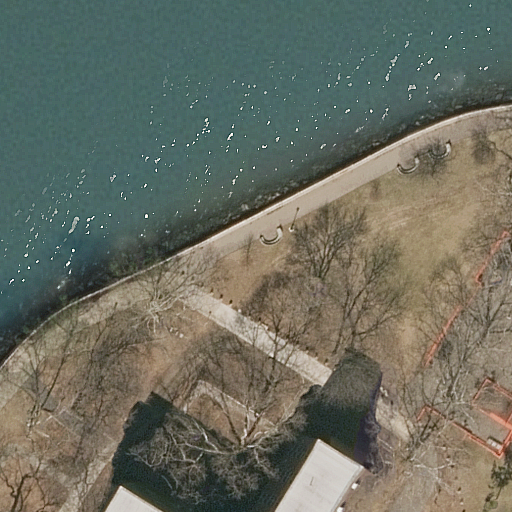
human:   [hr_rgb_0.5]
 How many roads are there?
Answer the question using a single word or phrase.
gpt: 2

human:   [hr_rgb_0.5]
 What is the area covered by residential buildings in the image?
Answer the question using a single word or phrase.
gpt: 0m2

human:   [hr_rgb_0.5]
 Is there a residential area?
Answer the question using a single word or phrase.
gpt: yes

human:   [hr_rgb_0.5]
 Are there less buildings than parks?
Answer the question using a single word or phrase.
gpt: no

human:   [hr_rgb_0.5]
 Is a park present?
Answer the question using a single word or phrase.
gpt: yes

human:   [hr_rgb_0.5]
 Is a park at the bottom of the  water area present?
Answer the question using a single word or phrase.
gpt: no

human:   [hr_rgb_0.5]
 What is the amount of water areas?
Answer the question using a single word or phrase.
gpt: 1

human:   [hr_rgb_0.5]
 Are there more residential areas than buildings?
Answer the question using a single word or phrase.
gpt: no

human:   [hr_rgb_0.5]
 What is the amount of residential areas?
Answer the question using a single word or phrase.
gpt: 1

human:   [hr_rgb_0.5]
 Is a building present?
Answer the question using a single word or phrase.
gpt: yes

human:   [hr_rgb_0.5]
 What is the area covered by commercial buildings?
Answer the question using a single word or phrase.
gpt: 0m2

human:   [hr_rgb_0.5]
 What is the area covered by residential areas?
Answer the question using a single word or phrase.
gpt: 1693m2

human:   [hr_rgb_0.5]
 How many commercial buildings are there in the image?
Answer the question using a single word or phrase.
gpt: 0

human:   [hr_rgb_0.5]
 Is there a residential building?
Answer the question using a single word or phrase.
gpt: no

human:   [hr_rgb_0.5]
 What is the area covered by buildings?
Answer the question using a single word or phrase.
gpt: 1257m2

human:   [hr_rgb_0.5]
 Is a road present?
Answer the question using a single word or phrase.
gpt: yes

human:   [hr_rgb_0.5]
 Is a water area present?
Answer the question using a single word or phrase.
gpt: yes

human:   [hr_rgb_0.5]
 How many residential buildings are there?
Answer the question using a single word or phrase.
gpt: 0

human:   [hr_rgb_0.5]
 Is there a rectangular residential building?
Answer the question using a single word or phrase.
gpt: no

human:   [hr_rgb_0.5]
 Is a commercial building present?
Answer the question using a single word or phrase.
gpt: no

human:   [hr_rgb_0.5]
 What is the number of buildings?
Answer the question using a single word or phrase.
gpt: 1

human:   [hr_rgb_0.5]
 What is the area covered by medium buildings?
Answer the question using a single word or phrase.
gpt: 0m2

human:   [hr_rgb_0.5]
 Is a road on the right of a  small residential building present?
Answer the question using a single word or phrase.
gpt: no

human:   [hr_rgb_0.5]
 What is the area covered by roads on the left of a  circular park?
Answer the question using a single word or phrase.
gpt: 0m2

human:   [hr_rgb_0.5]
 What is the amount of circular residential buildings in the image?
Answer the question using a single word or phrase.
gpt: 0

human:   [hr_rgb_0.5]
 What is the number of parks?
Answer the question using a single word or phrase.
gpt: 1

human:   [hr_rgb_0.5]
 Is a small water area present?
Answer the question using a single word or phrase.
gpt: no

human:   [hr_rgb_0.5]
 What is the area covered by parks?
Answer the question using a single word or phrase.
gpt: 1268m2

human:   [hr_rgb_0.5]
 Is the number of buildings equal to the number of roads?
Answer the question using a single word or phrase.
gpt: no

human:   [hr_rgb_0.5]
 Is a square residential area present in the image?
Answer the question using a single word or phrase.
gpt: no

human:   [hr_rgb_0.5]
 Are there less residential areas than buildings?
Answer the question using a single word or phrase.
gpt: no

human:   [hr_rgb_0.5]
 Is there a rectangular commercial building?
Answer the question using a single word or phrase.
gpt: no

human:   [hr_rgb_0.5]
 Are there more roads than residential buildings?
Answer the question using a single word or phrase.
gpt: yes

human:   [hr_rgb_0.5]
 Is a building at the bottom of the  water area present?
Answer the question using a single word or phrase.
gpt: yes

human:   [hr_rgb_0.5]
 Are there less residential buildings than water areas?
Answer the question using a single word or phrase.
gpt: yes

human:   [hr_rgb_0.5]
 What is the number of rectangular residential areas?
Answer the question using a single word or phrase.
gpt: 0

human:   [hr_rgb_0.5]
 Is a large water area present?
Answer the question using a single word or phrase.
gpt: yes

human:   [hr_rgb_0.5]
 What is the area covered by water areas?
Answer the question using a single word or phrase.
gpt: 4243m2

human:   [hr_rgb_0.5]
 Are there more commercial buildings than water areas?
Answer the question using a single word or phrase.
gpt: no

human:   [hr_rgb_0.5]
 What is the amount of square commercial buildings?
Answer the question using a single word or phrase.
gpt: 0

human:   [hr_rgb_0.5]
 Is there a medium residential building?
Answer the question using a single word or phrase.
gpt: no

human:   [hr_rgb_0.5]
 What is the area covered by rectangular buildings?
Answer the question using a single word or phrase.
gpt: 0m2

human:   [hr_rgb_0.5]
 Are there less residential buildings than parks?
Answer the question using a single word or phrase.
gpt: yes

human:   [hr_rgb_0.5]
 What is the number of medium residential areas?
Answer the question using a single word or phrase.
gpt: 0

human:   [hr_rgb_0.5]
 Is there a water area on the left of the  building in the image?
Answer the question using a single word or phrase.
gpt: yes

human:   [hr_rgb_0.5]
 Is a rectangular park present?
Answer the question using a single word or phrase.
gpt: no

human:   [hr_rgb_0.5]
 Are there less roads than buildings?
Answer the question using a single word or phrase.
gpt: no

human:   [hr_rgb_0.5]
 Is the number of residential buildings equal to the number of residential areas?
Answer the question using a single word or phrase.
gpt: no

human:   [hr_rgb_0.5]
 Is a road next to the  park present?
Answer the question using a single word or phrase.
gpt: yes

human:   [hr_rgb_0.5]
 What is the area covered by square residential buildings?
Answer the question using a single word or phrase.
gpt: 0m2

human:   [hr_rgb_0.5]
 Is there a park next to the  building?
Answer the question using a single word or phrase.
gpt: yes

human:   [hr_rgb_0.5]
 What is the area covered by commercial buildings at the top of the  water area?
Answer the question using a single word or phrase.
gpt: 0m2

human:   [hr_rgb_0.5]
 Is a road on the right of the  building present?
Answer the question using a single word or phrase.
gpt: no

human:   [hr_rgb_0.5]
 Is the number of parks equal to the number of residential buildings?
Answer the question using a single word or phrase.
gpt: no

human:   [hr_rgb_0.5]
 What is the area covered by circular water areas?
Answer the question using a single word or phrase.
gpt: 0m2

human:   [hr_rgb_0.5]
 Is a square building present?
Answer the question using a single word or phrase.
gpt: no

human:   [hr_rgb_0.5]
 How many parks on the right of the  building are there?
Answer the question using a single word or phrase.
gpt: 1

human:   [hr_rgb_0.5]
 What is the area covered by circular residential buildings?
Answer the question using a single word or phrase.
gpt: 0m2

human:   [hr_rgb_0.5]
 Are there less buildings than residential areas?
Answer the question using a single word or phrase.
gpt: no

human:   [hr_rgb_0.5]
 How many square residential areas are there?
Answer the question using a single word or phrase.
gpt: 0

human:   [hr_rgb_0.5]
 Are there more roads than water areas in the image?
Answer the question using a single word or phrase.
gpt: yes

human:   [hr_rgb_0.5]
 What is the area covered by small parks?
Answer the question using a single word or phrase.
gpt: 0m2

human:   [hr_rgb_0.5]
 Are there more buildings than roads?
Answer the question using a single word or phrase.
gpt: no

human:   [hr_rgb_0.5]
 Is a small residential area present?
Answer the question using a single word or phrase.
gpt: no